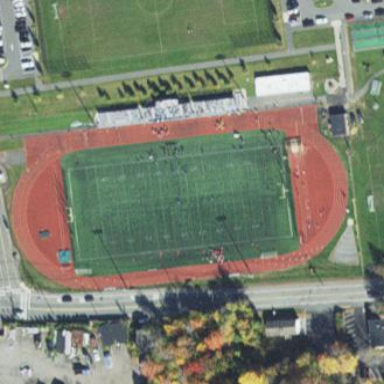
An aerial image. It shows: American football pitch.